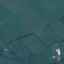
Land use / land cover: Pasture